Aerial crown-view tile of a tropical tree (Barro Colorado Island, Panama), acquired 20240813:
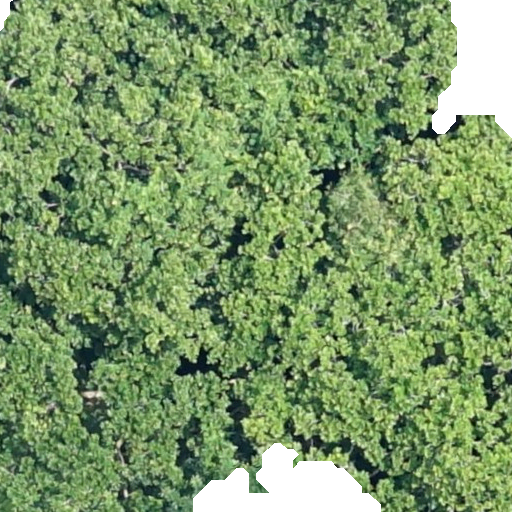
Species: Anacardium excelsum
GBIF accepted scientific name: Anacardium excelsum
Crown area: 519.562 m²